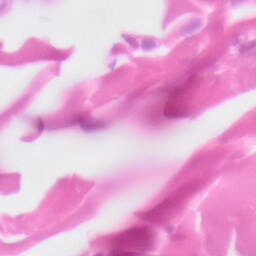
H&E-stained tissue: Skin